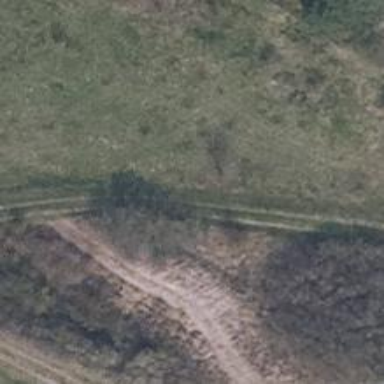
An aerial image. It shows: Grassy track with grade5 tracktype.